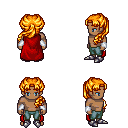
a pixel art fantasy rpg character, male body template, human, dark skin, red cape, teal pants, light blonde princess hairstyle, white cloth bracers, metal boots, four views (front, back, left, right), 2x2 character sprite sheet, small pixel art, hard edges, no anti-aliasing